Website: lowes
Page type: payment
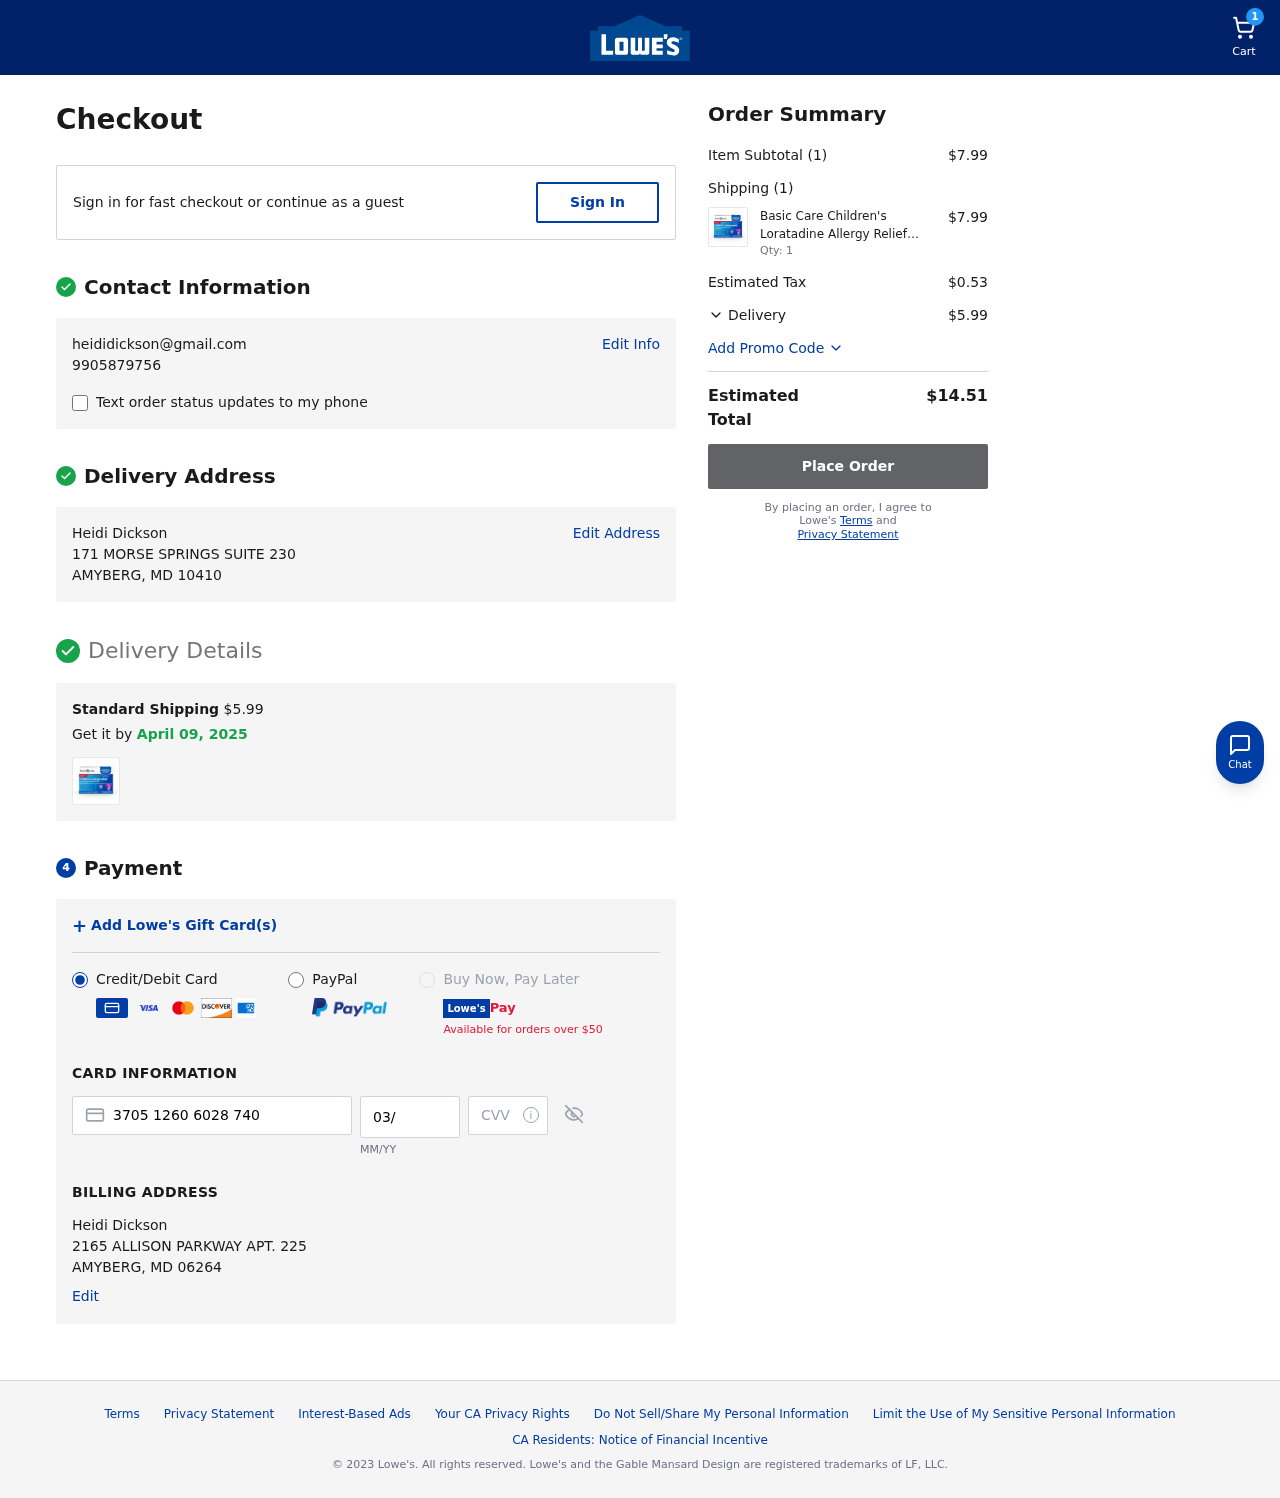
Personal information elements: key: PII_CARD_CVV
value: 5042
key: PII_CARD_EXPIRY
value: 03/28
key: PII_CARD_NUMBER
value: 3705 1260 6028 740
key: PII_CITY_STATE_ZIP2
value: AMYBERG, MD 06264
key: PII_EMAIL
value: heididickson@gmail.com
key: PII_FULLNAME
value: Heidi Dickson
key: PII_FULLNAME2
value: Heidi Dickson
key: PII_PHONE
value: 9905879756
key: PII_STREET
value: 171 MORSE SPRINGS SUITE 230
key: PII_STREET2
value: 2165 ALLISON PARKWAY APT. 225
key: PII_CITY_STATE_ZIP
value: AMYBERG, MD 10410
Product elements: key: PRODUCT1_NAME
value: Basic Care Children's Loratadine Allergy Relief Chewable Tablets, Grape Flavor, 20Count
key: PRODUCT1_PRICE
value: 7.99
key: PRODUCT1_QUANTITY
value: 1
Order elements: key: ORDER_NUM_ITEMS
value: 1
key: ORDER_SHIPPING_COST
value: $5.99
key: ORDER_DELIVERY_DATE
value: April 09, 2025
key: ORDER_SUBTOTAL
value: $7.99
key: ORDER_NUM_ITEMS2
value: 1
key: ORDER_TAX
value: $0.53
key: ORDER_SHIPPING_COST2
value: $5.99
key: ORDER_TOTAL
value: $14.51